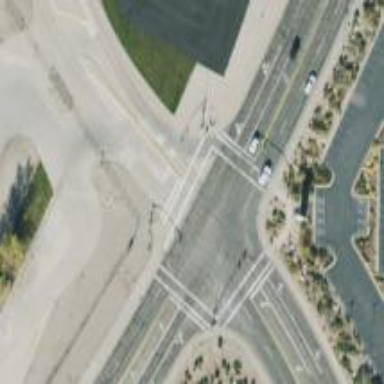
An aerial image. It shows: Crossing on the road with line markings.